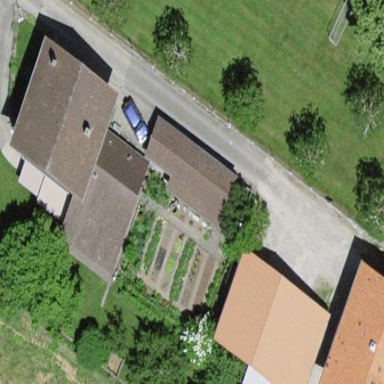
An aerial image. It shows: Garage building.